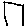
Label: square